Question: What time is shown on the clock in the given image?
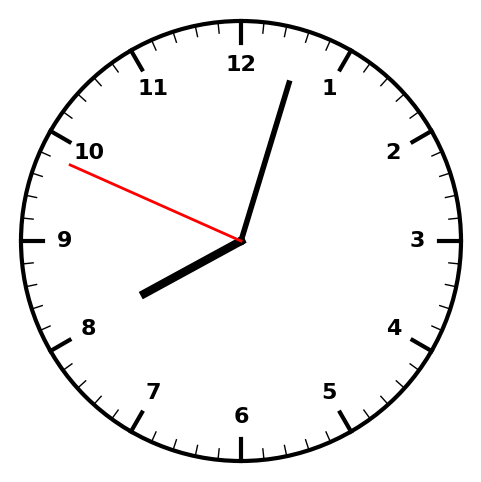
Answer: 08:02:49